Interaction volume radius: 5 \u00c5
Interaction volume height: 25 \u00c5
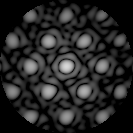
Disorder parameter: 0.224